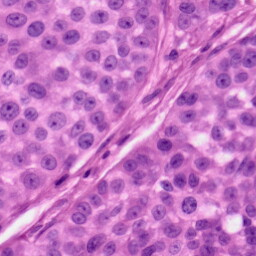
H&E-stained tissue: Skin